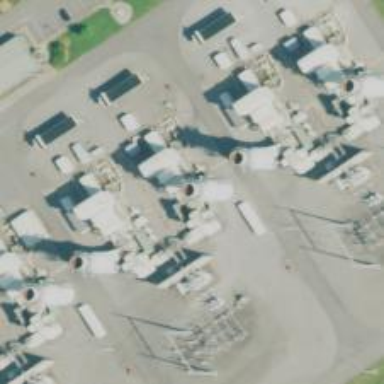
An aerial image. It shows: Gas-powered generator. It is gas turbine type generator.